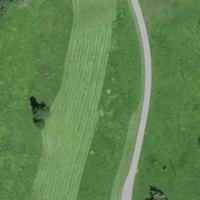
EUNIS habitat code: 25
Species observed at this site:
Pernis apivorus